The image folds the raw vibration samples of a bearing signal into a 2-D grayscale square (signal-to-image encoding). What is the most likely bearing condition (normal, inner_race, outer_race, ball)?
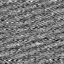
Answer: normal